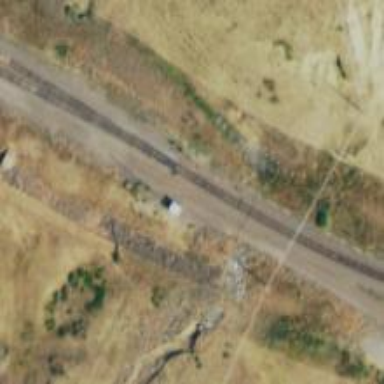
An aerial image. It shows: Railway spur junction.